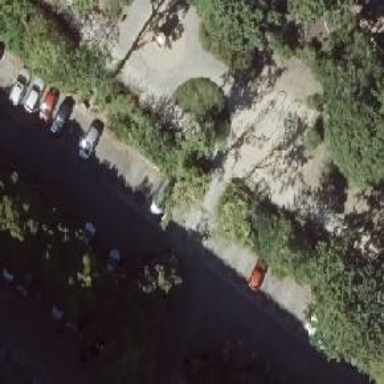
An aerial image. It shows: Compacted footway.